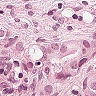
Metastatic tissue present: yes